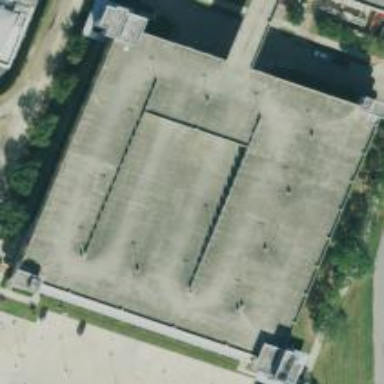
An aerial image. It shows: Multi-storey parking building with concrete surface.